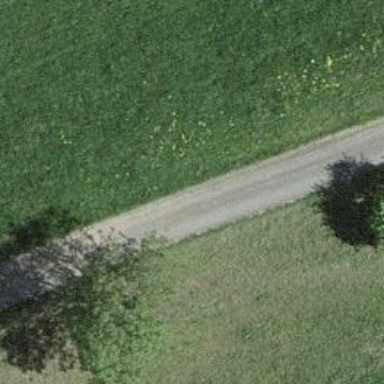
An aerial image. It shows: Unclassified paved road.